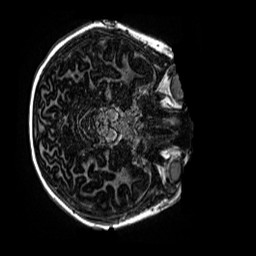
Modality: MP2RAGE
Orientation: axial
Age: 9
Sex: female
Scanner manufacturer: siemens
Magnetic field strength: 3 T
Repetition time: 4 s
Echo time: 0.00299 s